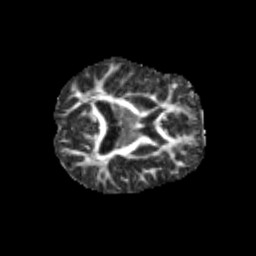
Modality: FA
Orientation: axial
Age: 9
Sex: male
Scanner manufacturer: siemens
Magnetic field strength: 3 T
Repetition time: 3.8 s
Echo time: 0.07 s